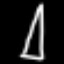
Label: pencil